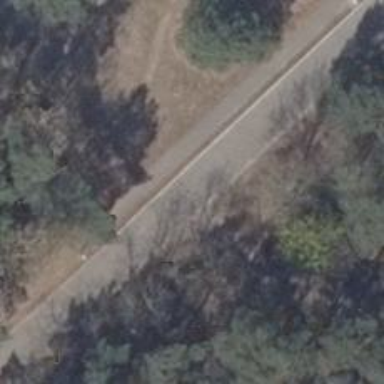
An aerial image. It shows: Dirt track road with grade 4 track type.